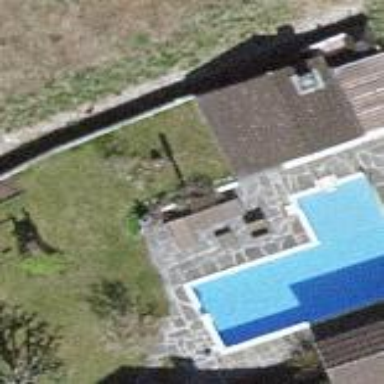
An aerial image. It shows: Swimming pool located in leisure land.